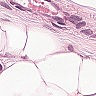
Metastatic tissue present: yes